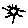
Label: sun